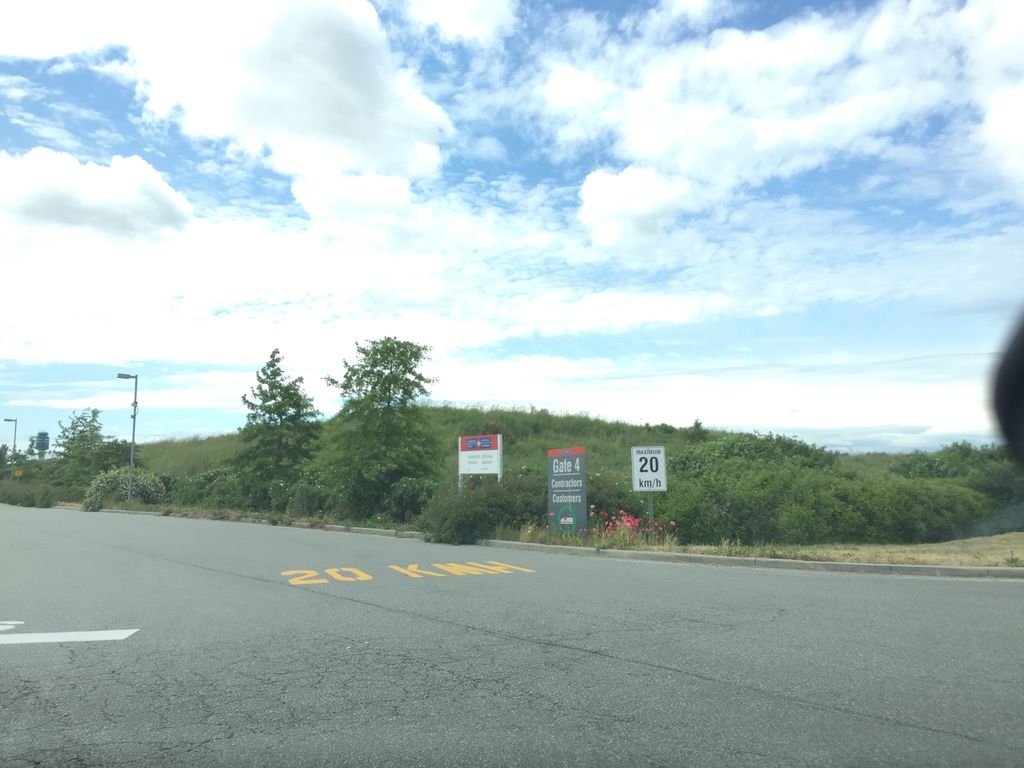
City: vancouver